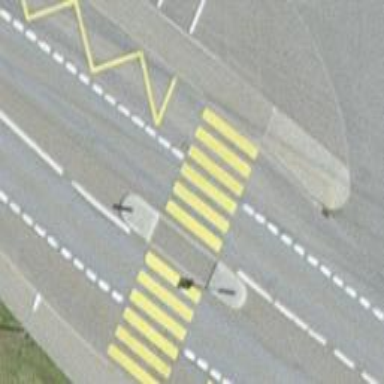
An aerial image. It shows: Marked zebra crossing with island.